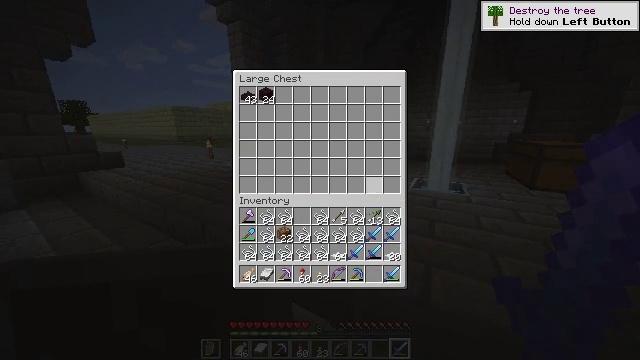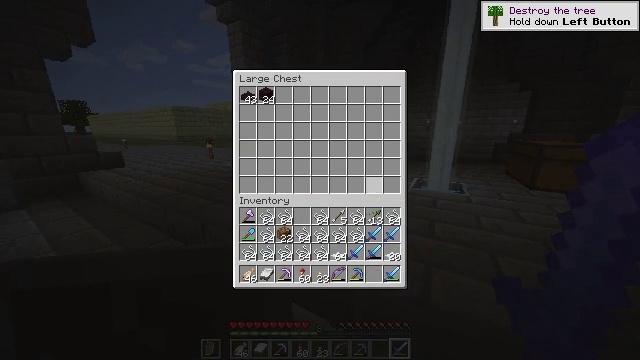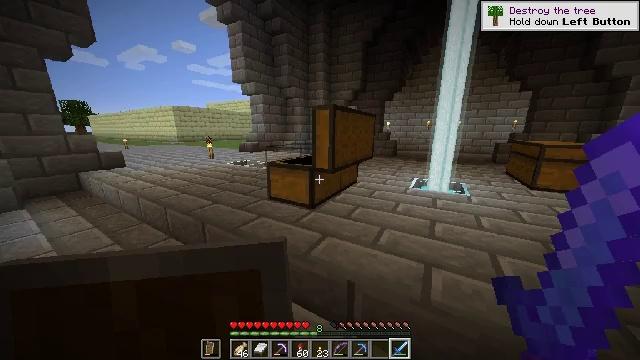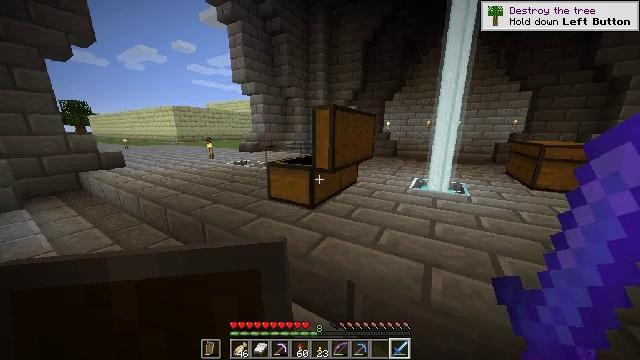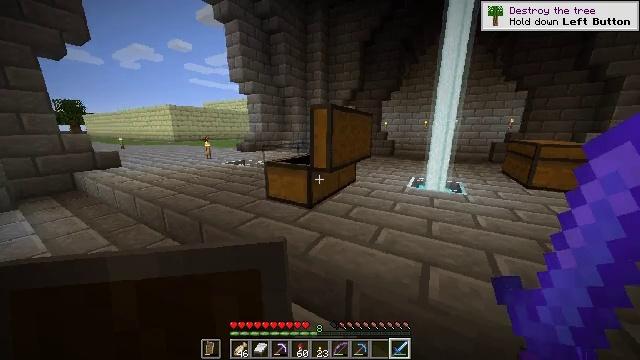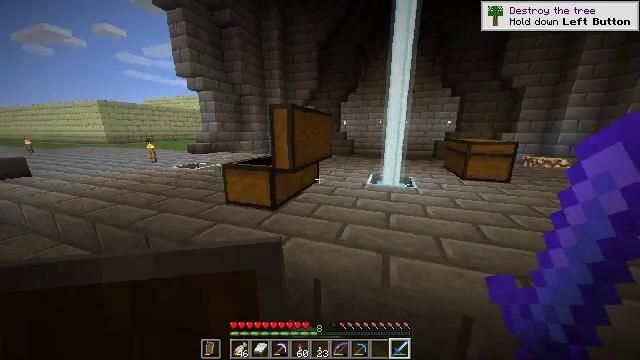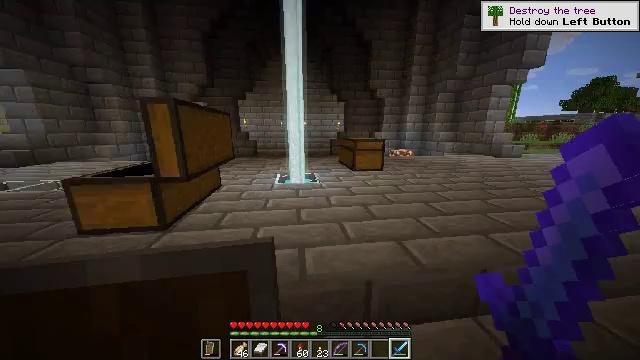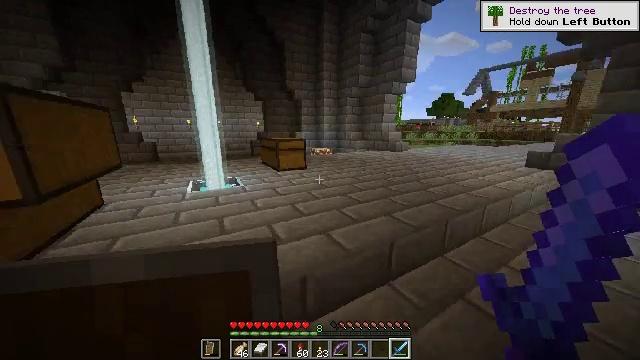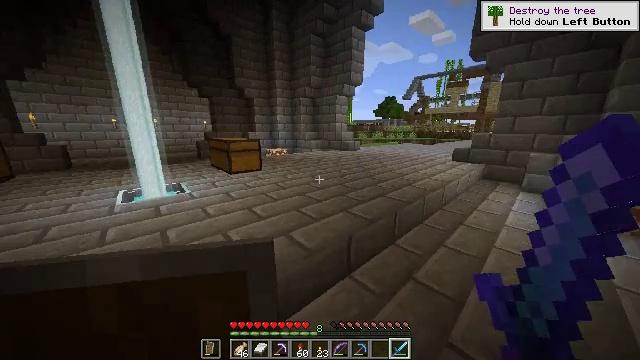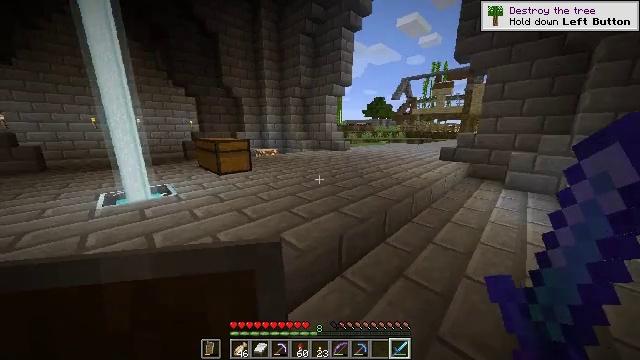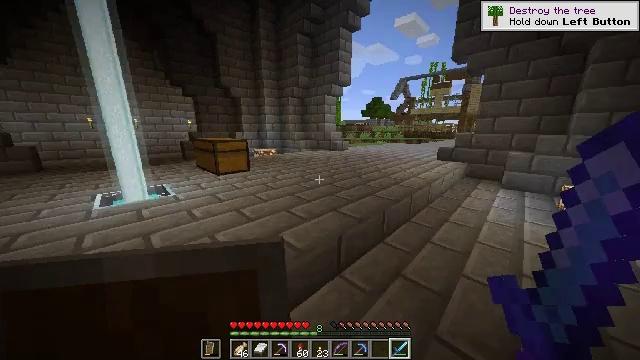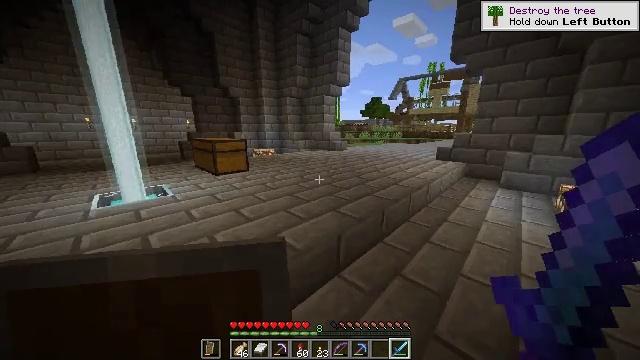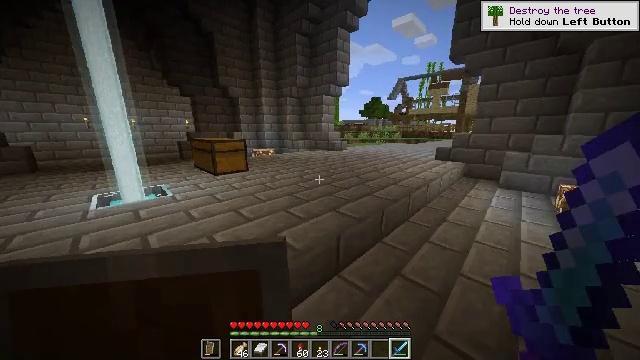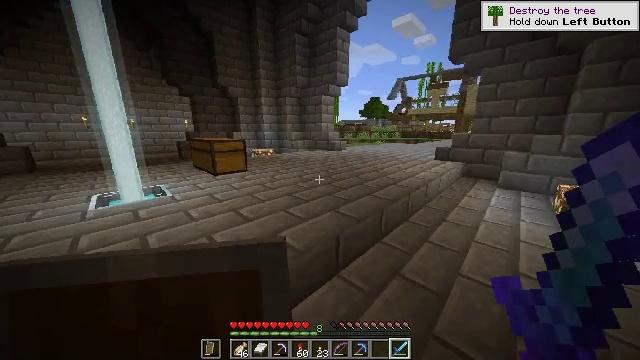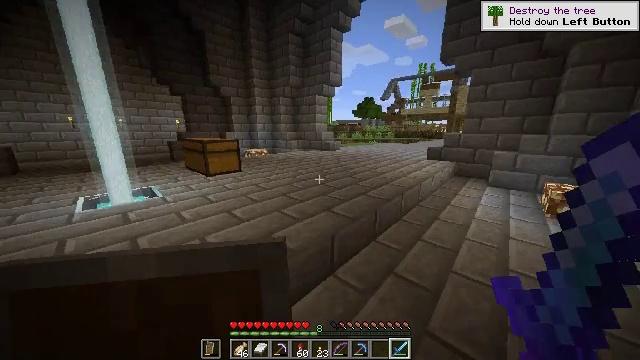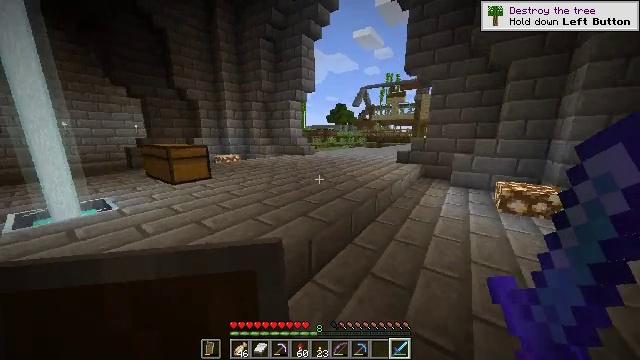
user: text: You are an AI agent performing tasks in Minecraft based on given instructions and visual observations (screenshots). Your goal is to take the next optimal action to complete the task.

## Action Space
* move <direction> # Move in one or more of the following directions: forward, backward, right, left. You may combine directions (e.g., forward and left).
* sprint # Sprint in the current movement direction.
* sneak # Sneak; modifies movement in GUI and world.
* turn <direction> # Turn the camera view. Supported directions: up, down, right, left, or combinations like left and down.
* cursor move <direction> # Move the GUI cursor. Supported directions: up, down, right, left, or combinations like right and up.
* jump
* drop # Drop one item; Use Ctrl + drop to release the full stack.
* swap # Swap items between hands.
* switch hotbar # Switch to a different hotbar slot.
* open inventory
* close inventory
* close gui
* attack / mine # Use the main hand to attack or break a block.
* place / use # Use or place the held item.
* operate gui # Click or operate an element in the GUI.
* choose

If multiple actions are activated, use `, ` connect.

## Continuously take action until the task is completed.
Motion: motion action
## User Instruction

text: Drop a white carpet.
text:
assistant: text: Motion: no_op
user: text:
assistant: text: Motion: close inventory
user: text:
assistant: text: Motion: close inventory
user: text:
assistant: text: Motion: close inventory
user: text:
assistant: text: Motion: turn right
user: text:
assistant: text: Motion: turn right
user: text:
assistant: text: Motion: turn right
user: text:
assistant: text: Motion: turn right
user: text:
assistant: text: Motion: turn right
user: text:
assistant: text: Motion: no_op
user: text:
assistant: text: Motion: no_op
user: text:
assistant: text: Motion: no_op
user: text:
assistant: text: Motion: no_op
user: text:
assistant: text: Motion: turn right
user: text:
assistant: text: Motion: turn right and up
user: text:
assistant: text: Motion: turn right
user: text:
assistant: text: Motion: move forward, turn right
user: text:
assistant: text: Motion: move forward
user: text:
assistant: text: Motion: no_op
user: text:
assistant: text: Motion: no_op
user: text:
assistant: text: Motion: turn right
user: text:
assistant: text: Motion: turn right and down
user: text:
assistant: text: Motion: turn right and up
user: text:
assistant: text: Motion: turn left and down
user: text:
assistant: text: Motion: turn left
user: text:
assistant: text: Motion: turn left
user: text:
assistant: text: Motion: turn left
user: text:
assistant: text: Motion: turn left
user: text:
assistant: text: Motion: turn left
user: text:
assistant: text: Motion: turn left